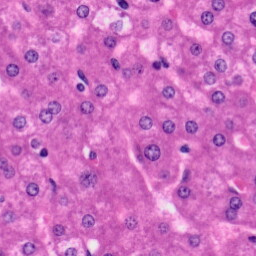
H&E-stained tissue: Liver